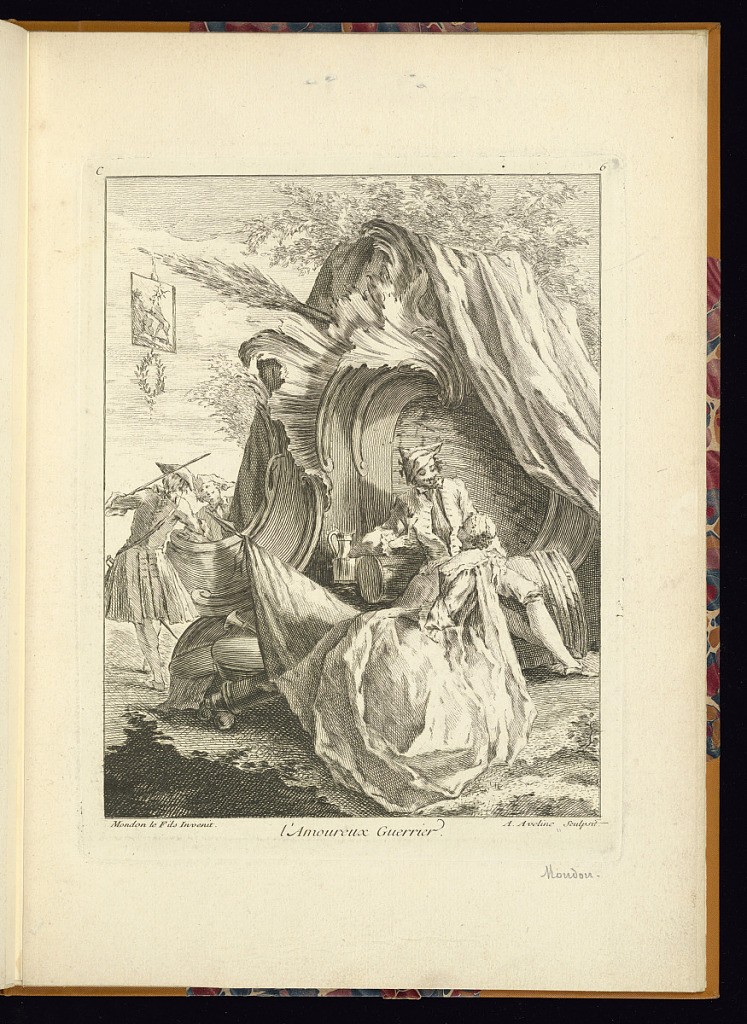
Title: L’Amoureux Guerrier
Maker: François-Thomas Mondon, French, 1709 – 1755
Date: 1736
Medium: Etching and engraving on laid paper
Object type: Print
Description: A print featuring rococo ornament made up of c-scrolls, scrolling acanthus leaves and shells within a tent-like structure. Sheltered within the tent are a man and woman seated with the woman looking up towards the man. In the background trees, and two soldiers facing each other. The plate is titled, numbered, and signed.